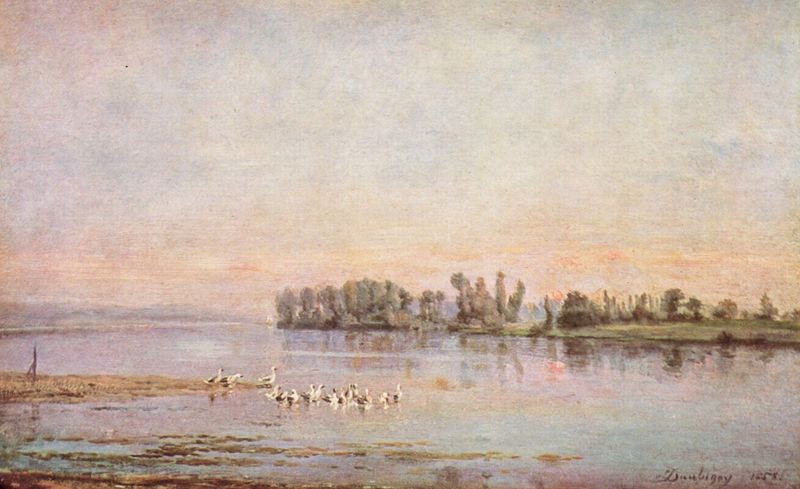
Titel: Der Morgen
Künstler: Charles François Daubigny
Standort: Sankt Petersburg
Institution: Eremitage
Schlagwörter: baum, blau, gemälde, gruppe, himmel, meer, vogel, wasser, weiß, wolken, baden, bäume, fluss, grün, impressionismus, landschaft, sand, see, teich, ufer, abend, braun, frankreich, grau, hell, licht, orange, pastell, schwarz, gras, rot, tiere, wiese, beige, mensch, signatur, spiegel, öl, dämmerung, einsamkeit, erde, ferne, horizont, morgen, natur, norden, sonnenaufgang, spiegelung, vögel, weite, gewässer, sonne, wiesen, insel, figur, gold, familie, person, rosa, wald, stock, hellblau, ruhig, schrift, sommer, strand, wellen, ruhe, datierung, berge, allee, dunst, lila, nebel, sonnenuntergang, enten, idylle, spazieren, stille, romantik, sandbank, seestück, turner, impressionistisch, monet, glatt, jahreszahl, abendstimmung, reflexion, pfosten, panorama, bla, diesig, geld, schwimmen, flusslandschaft, milch, signum, künstler, gänse, sumpf, verschwommen, lac, moor, laubbäume, morast, weich, abenddämmerung, ciel, paysage, schwäne, wort, eau, wilke, morgenstimmung, arbres, daubigny, zauber, plage, marais, milchig, verblauen, schnattern, gruppierung, canard, etang, pasteltöne, canards, luß, cirruswolhen, see schwäne morgen sonnenaufgang, 1858, nebvel, 1658, geschnatter